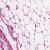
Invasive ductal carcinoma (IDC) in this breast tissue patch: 0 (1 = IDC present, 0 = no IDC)